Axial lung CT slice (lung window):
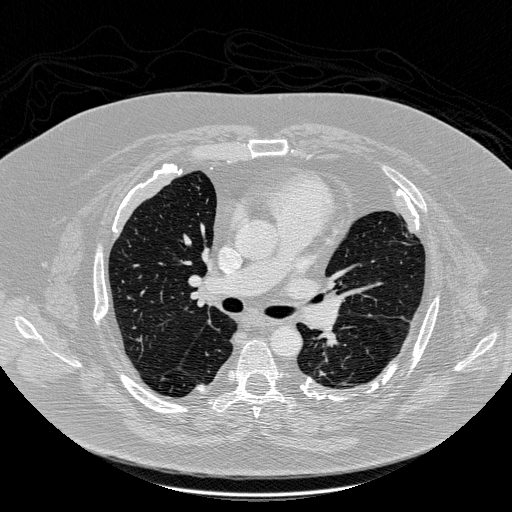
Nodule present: no